Question: I want total of debit from invoice table and credit from payment table.
credit total display correctly while debit is incorrect.
I use Group on invoice# invoice table field.
It seems that it sum twice a value.

Can anyone tell me where i am wrong.
The data is stored in two tables. Invoice, which holds the Invoice# and Debit amount, and Payment which holds the Credit and Payment#.
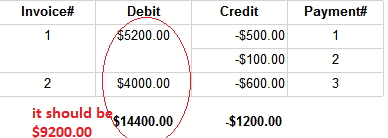
Answer: Or you can do this in SSRS which is very simple just go to the 'Debit' cell right click and select Add Total something like this in the following example, I have added a total for 'Unit Price' column.